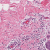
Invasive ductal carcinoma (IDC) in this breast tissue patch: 0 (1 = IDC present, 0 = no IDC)